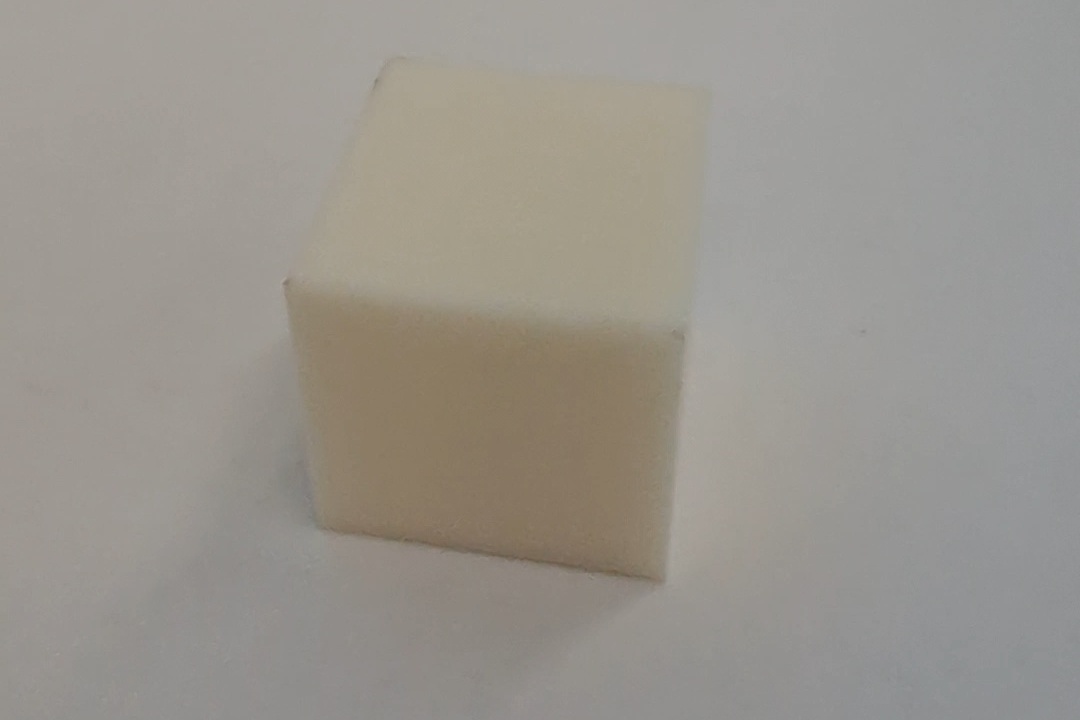
Label: Cuboid